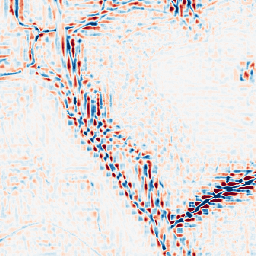
Category: wavelet
Decomposition family: wavelet_reverse_biorthogonal
Decomposition parameters: wavelet: rbio3.5
level: 3
Upsampling method: sinc_blackman
Upsampling parameters: scale: 4
kernel_size: 8
Upsampling scale: 4